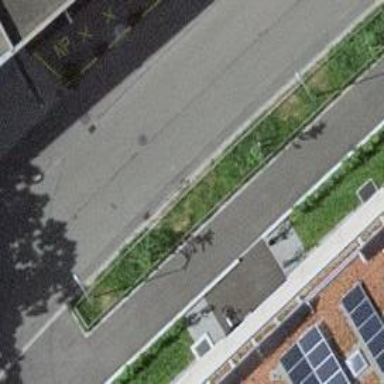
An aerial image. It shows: Residential road with asphalt surface. Both sides have sidewalks.